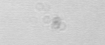
Label: camera_spot